Field crop: maize
Growth stage: 2
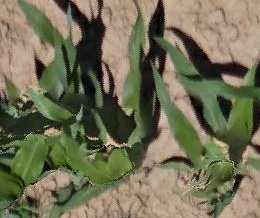
Species: maize